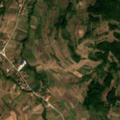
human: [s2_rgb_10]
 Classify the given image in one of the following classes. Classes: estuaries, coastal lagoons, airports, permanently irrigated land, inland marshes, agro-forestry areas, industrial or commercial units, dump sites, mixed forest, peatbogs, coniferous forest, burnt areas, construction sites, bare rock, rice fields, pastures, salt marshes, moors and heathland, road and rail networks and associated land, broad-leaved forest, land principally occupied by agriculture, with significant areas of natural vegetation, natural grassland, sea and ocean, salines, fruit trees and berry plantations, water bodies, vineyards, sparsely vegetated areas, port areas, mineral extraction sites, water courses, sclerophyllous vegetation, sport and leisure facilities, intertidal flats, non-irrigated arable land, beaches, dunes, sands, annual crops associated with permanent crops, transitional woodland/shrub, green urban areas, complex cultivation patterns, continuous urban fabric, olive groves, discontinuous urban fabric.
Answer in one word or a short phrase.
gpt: non-irrigated arable land, complex cultivation patterns, land principally occupied by agriculture, with significant areas of natural vegetation, broad-leaved forest